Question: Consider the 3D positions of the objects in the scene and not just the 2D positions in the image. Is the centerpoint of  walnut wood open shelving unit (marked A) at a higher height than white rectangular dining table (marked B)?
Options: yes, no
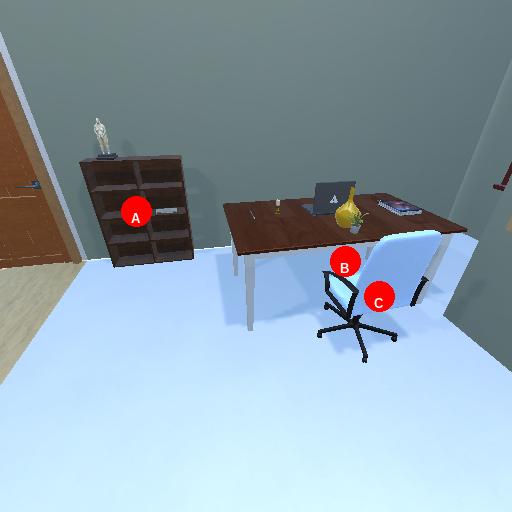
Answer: yes